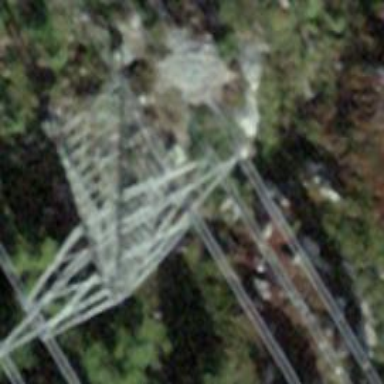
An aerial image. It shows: Power tower.